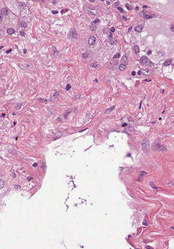
Tumor epithelial tissue: no
Tumor-associated stroma tissue: yes
Normal tissue: no